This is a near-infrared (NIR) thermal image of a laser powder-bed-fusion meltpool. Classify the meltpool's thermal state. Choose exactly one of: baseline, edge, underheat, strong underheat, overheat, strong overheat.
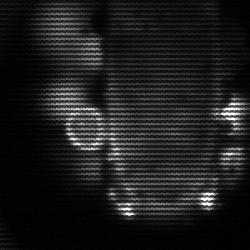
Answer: strong underheat